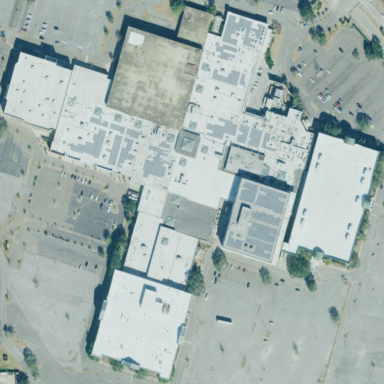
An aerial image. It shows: Mall building.